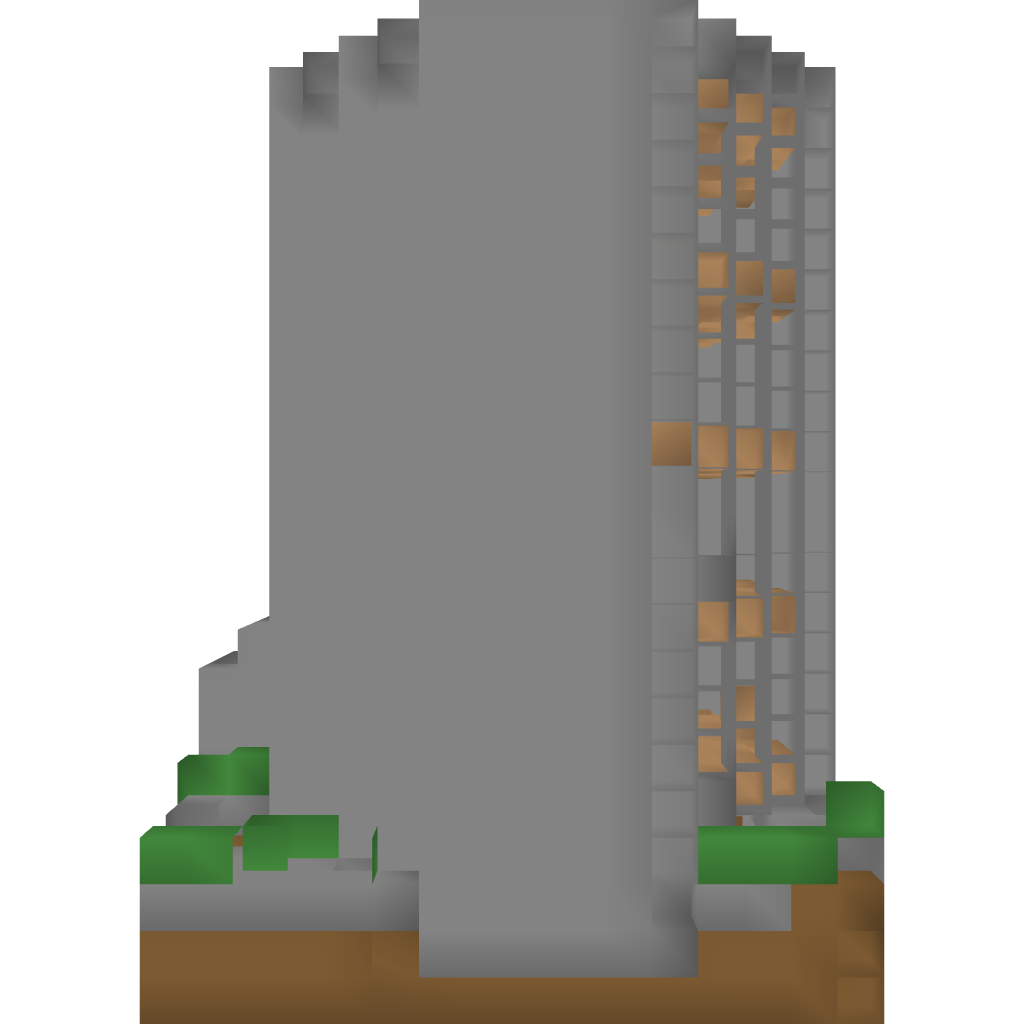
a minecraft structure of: The Tower bad low quality